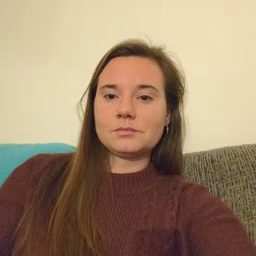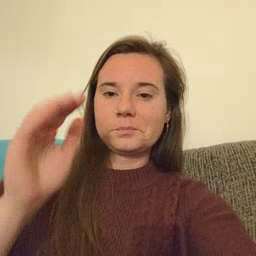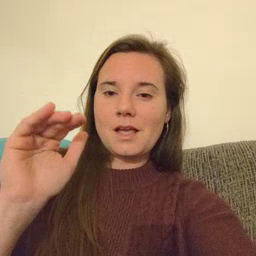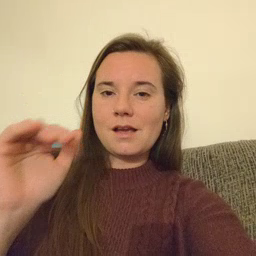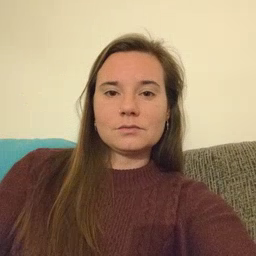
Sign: bye